Interaction volume radius: 5 \u00c5
Interaction volume height: 25 \u00c5
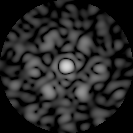
Disorder parameter: 0.6625